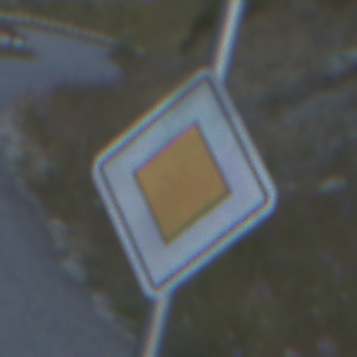
Verkehrszeichen: Vorfahrtsstrasse
Umgebung: Outdoor, RoadRail
Tageszeit: SunriseSunset
Wetter: Clear
Licht: Natural
Jahreszeit: NotSpecified
Kontrast: LowContrast